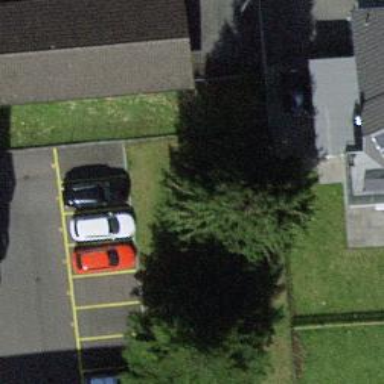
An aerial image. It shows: Urban tree with needleleaved evergreen leaves.